Field crop: maize
Growth stage: 2
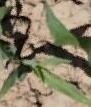
Species: maize